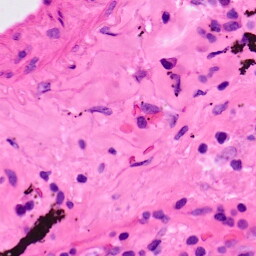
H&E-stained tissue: Lung